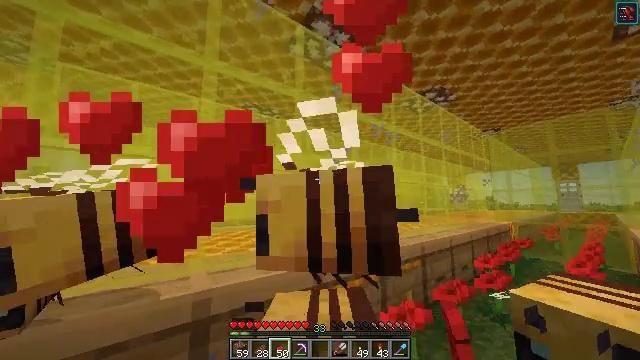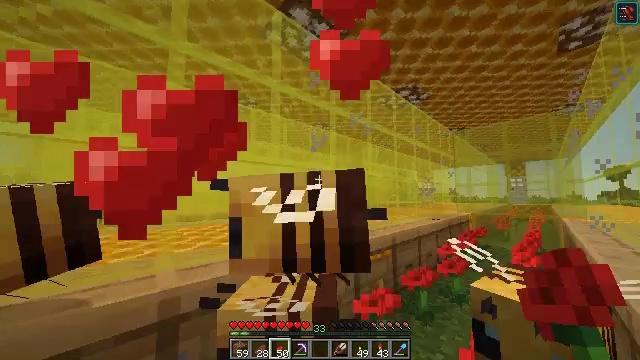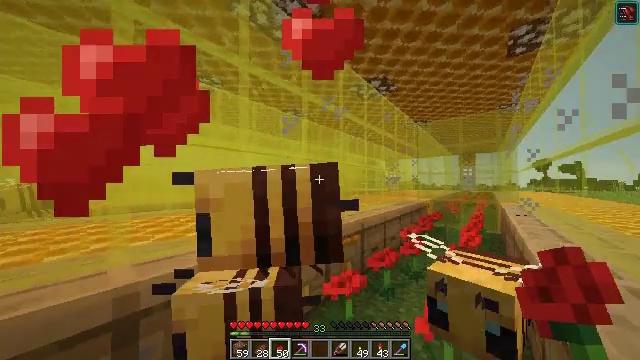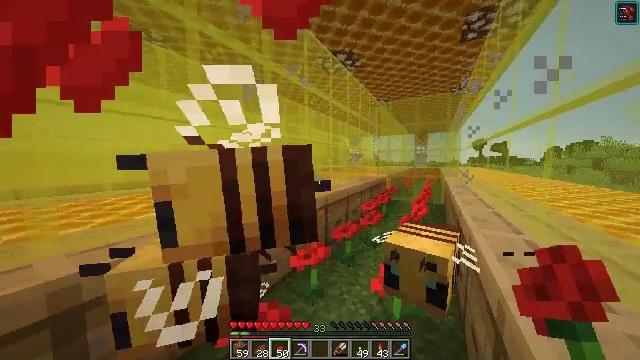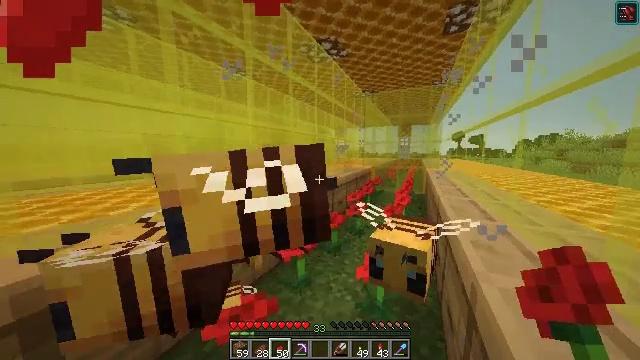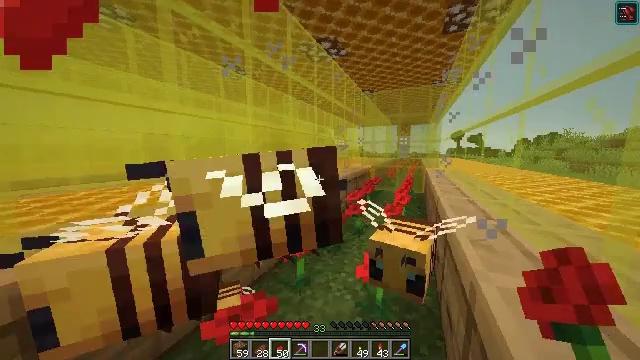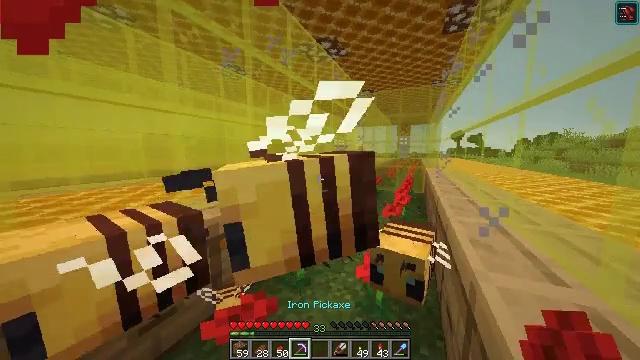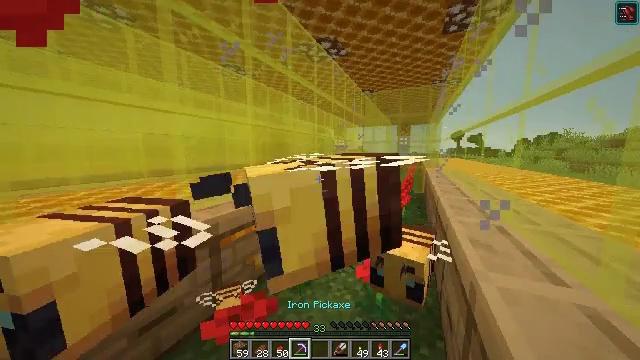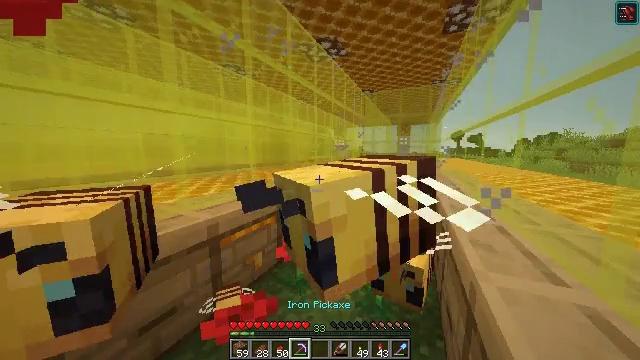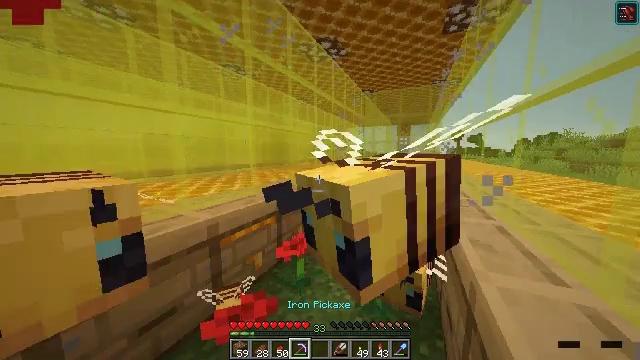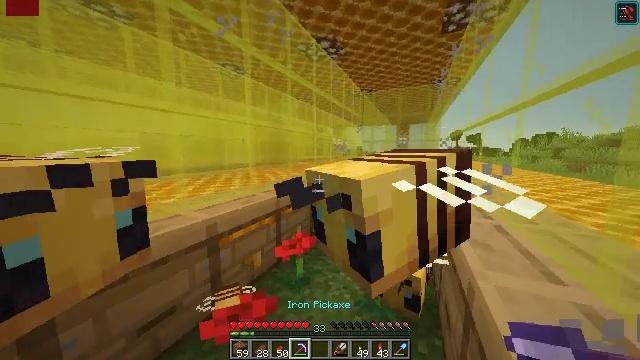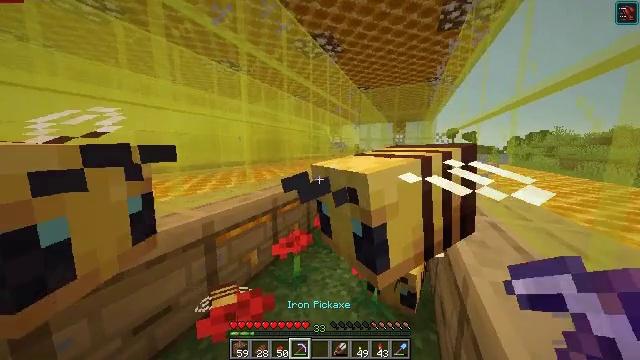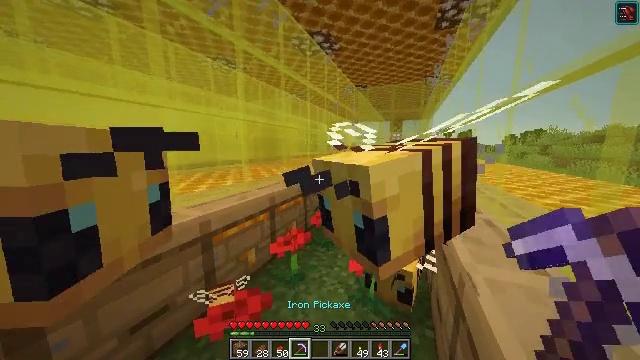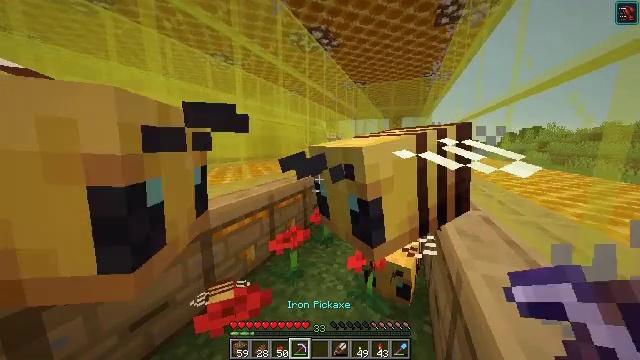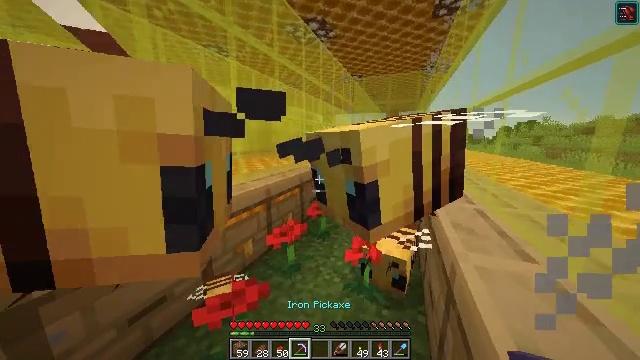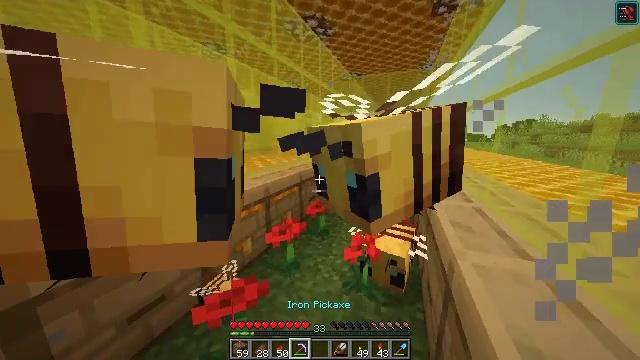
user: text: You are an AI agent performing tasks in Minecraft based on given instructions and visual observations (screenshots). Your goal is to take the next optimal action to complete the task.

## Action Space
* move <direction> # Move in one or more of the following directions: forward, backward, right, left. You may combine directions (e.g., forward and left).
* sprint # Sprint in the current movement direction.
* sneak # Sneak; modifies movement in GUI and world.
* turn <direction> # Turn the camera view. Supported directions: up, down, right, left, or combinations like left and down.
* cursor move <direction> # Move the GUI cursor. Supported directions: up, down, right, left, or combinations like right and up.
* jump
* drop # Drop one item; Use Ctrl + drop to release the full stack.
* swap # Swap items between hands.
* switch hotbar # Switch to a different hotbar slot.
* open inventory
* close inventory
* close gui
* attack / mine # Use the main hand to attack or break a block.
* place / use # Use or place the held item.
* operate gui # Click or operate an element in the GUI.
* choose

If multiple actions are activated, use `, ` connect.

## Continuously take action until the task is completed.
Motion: motion action
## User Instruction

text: Make a honeycomb block with honeycombs on the crafting table.
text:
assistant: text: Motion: turn right and down
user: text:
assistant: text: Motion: turn right and down
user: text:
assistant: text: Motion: turn right and down
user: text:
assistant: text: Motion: turn right and down
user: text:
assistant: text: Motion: no_op
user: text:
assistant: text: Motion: no_op
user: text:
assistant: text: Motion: no_op
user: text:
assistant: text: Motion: no_op
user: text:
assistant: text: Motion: no_op
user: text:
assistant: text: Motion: no_op
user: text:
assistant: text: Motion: no_op
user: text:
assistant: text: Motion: no_op
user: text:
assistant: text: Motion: no_op
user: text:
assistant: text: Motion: turn down
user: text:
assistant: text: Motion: no_op
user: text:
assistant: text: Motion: turn down
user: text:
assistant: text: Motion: turn left and down
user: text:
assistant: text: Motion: turn left and down
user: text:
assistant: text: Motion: turn left
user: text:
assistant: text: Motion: turn left
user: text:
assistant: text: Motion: no_op
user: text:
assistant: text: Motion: no_op
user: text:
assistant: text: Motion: no_op
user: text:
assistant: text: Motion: no_op
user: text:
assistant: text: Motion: no_op
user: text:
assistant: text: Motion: no_op
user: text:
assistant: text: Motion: turn left and down
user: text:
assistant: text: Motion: turn left and down
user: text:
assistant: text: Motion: turn left and up
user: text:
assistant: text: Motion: turn left and up